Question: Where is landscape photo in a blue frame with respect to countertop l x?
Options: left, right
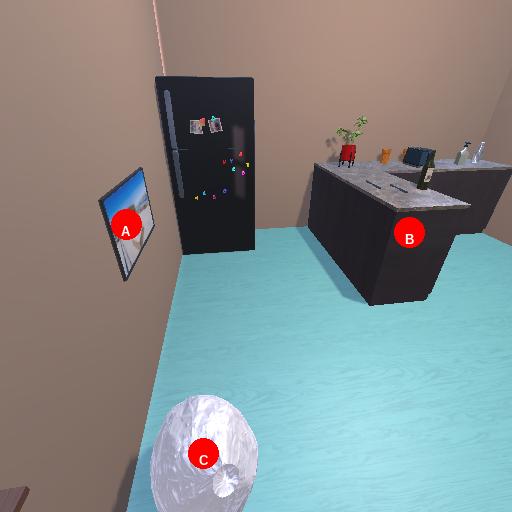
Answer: left